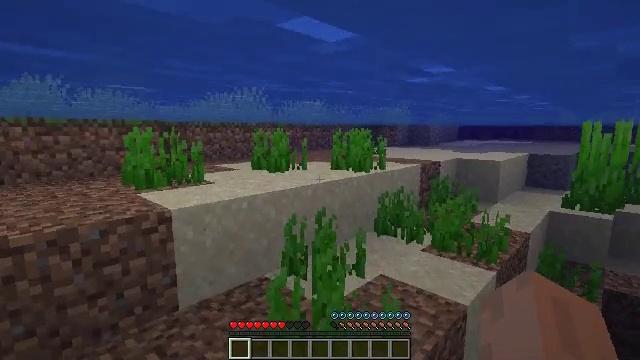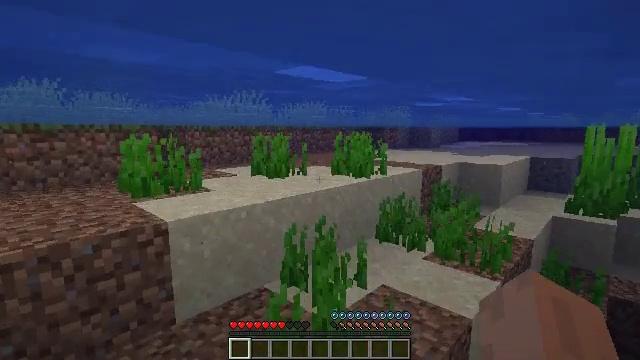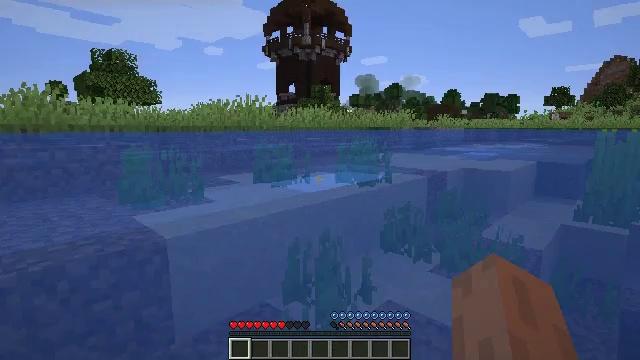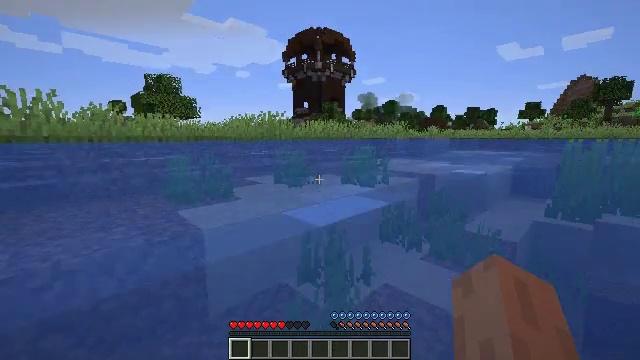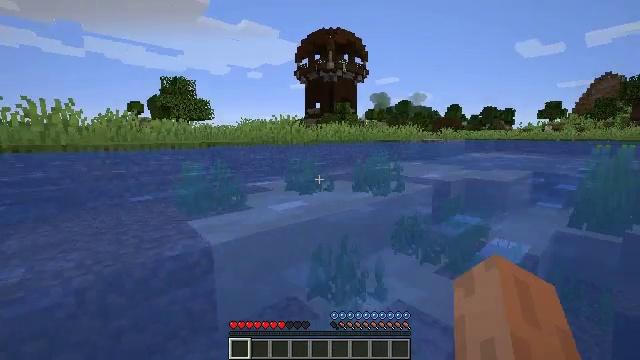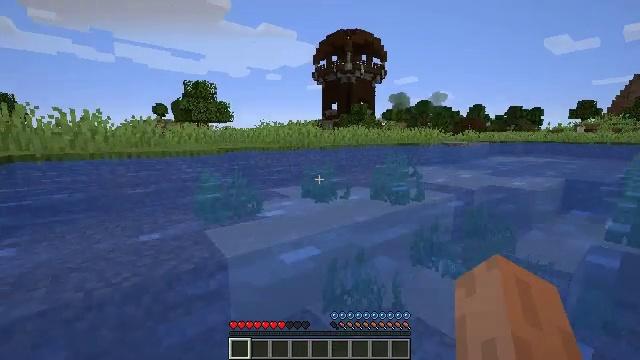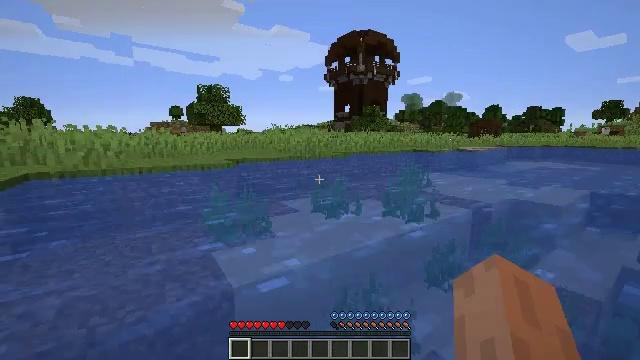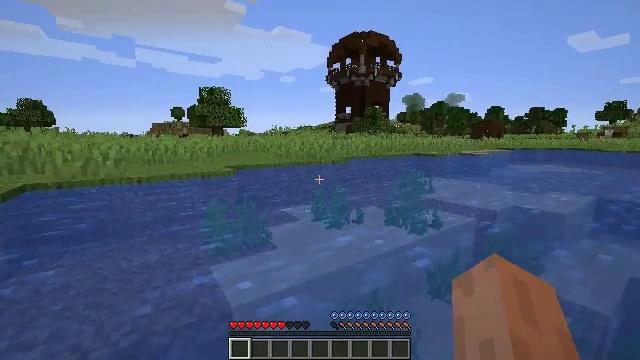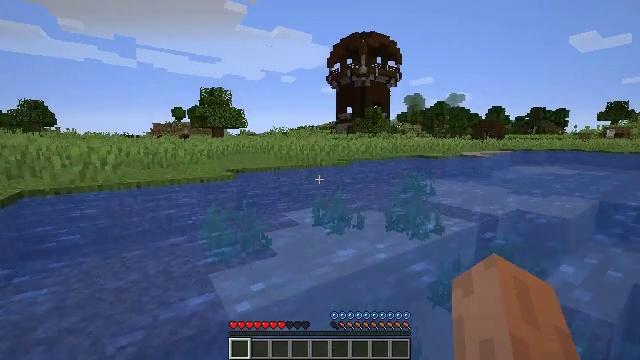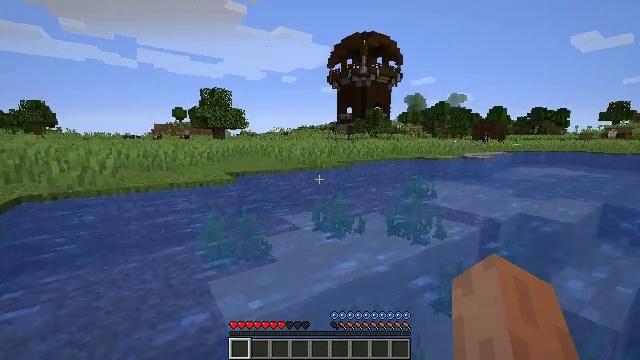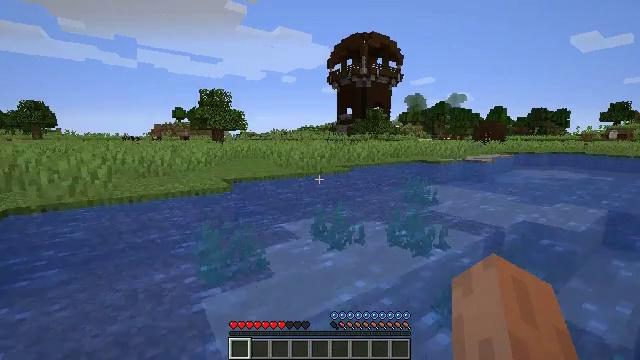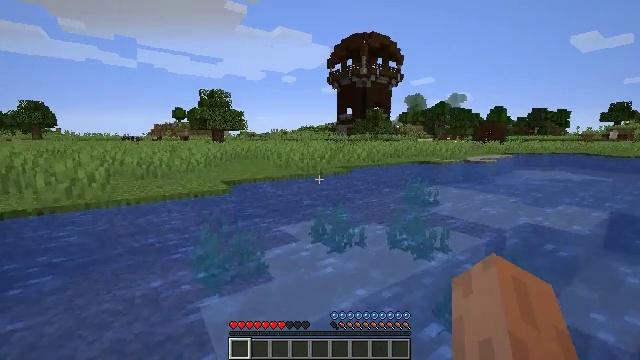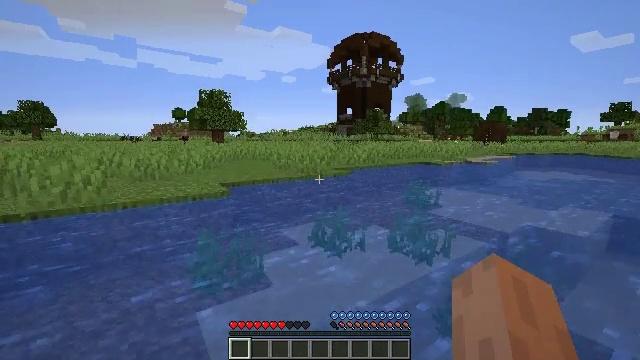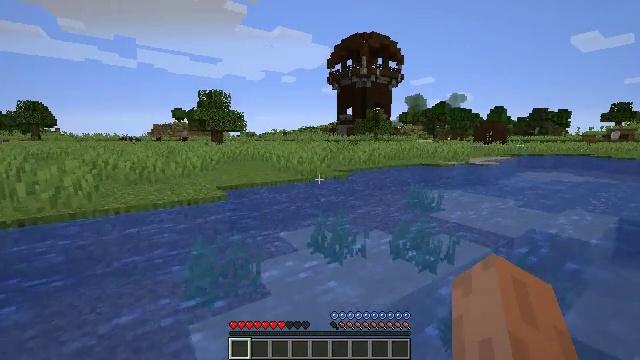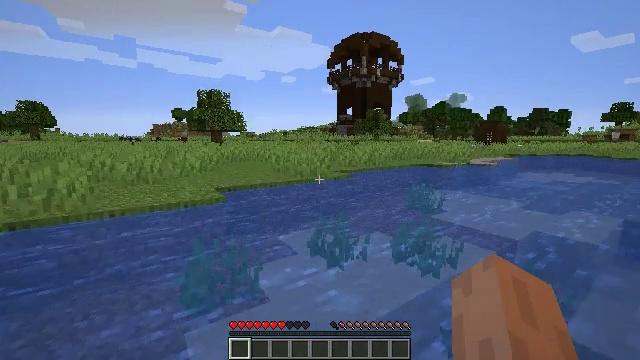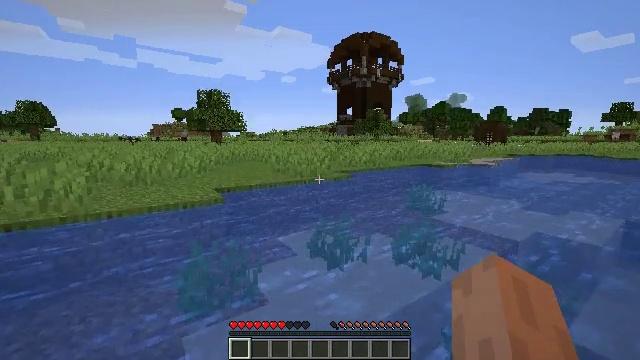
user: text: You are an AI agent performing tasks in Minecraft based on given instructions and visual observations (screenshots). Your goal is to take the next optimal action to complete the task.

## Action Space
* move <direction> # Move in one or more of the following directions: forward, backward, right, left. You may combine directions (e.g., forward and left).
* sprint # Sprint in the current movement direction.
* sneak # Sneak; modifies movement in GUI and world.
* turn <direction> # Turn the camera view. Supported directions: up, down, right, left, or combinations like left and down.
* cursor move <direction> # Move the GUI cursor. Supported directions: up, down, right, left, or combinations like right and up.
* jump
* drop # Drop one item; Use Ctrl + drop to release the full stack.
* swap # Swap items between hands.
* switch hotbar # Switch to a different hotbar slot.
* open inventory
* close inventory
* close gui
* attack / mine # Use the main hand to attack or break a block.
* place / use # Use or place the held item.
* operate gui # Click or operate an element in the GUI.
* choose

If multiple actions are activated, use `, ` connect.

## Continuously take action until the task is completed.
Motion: motion action
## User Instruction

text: Collect birch planks from structures.
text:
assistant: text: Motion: move forward, attack / mine, jump
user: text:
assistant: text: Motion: move forward, attack / mine, jump
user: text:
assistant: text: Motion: move forward, turn left, attack / mine, jump
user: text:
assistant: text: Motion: move forward, turn left, attack / mine, jump
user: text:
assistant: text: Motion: move forward, turn left, attack / mine, jump
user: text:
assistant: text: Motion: move forward, turn left, attack / mine, jump
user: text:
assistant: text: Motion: move forward, attack / mine, jump
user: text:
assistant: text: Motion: move forward, attack / mine
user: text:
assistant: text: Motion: move forward, attack / mine
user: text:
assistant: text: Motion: move forward, attack / mine
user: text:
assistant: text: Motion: move forward, attack / mine
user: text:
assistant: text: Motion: move forward, attack / mine
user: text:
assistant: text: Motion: move forward, attack / mine
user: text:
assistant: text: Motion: move forward, attack / mine
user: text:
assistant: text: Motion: move forward, attack / mine
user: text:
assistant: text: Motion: move forward, attack / mine
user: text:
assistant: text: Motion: move forward, attack / mine, jump
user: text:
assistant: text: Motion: move forward, turn left, attack / mine, jump
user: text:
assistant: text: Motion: move forward, turn left, attack / mine, jump
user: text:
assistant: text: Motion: move forward, turn left, attack / mine, jump
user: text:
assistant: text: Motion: move forward, turn left, attack / mine, jump
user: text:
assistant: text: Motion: move forward, turn left, attack / mine, jump
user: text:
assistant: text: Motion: move forward, attack / mine, jump
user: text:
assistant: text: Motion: move forward, attack / mine, jump
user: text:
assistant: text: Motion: move forward, attack / mine, jump
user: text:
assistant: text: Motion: move forward, attack / mine, jump
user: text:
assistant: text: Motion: move forward, attack / mine, jump
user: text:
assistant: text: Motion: move forward, attack / mine, jump
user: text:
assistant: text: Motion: move forward, attack / mine, jump
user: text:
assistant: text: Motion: move forward, attack / mine, jump